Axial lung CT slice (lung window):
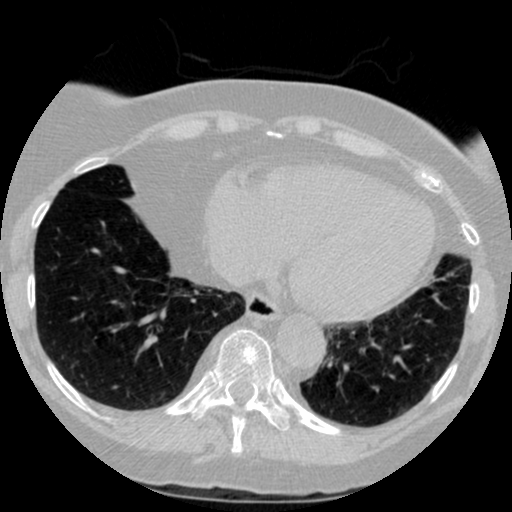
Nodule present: no